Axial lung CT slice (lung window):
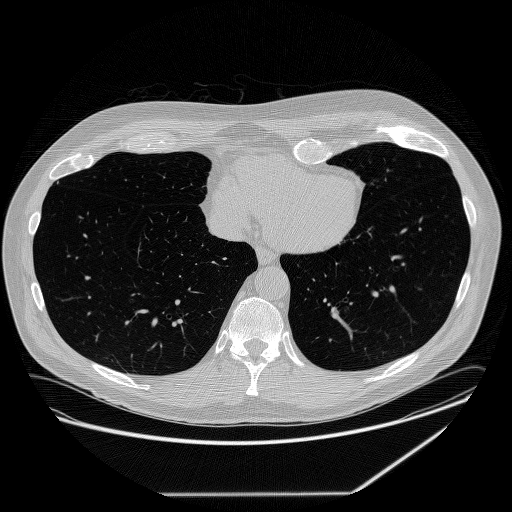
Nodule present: no